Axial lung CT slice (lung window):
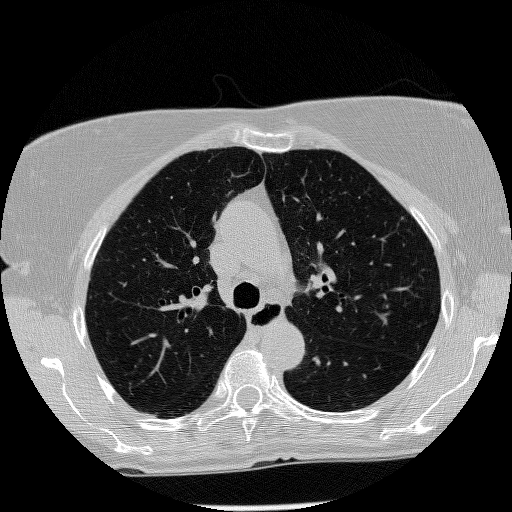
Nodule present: no